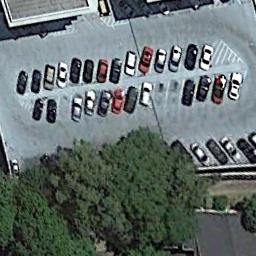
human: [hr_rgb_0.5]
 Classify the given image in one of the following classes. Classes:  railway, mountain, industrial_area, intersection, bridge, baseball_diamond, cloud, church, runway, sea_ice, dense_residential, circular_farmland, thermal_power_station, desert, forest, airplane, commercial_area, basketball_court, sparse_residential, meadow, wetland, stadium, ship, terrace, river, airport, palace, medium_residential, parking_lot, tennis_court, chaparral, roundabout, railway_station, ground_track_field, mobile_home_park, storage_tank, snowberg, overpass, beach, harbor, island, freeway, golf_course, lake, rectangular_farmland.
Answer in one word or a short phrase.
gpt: parking_lot